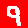
Digit: 9